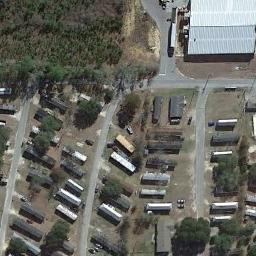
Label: mobile_home_park